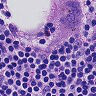
Metastatic tissue present: yes